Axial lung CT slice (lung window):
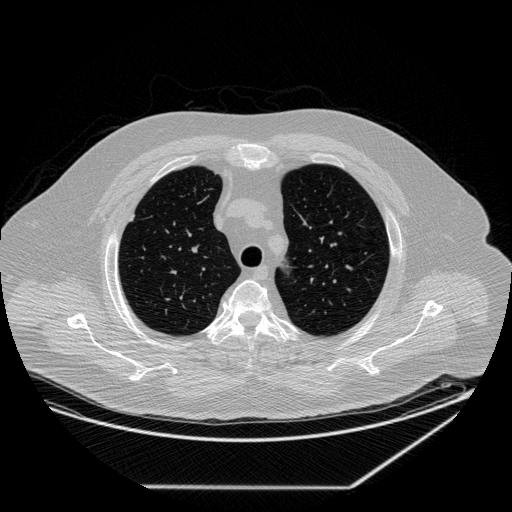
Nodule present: no